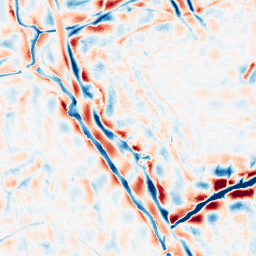
Category: wavelet
Decomposition family: wavelet_biorthogonal
Decomposition parameters: wavelet: bior3.5
level: 4
Upsampling method: quintic
Upsampling parameters: scale: 8
Upsampling scale: 8